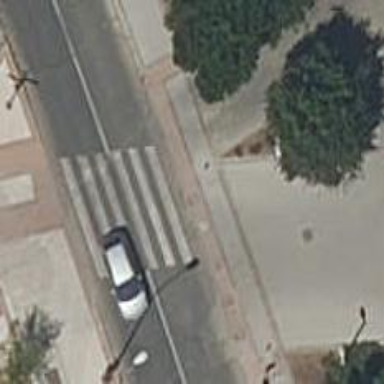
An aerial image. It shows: Marked road crossing.